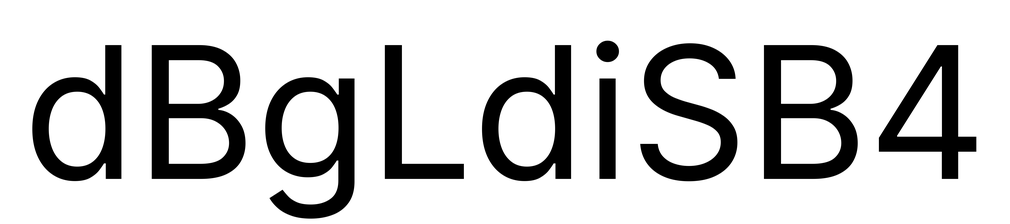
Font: Inter_Regular